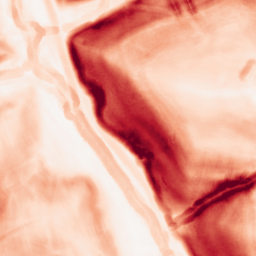
Category: morphological
Decomposition family: morphological_gradient
Decomposition parameters: size: 5
shape: disk
Upsampling method: cubic_mitchell
Upsampling parameters: scale: 2
Upsampling scale: 2